Question: I am using bootstrap 3
I have a parent div that will have a variable width, and needs to scroll horizontally. Its css:
'''
.div-container{
overflow: scroll;
white-space: nowrap;
padding: 30px;
}
'''
Inside that div are several rows of divs, each one being the full width of the container:
'''
.div_row{
border-bottom: 1px solid #777;
}
'''
The html structure might look like this, but with dozens of rows and potentially hundreds of boxes:
'''
<div class='div-container'>
<div class='div_row'>
<div>box 1</div>
<div>box 2</div>
<div>box 3</div>
</div>
</div>
'''
The problem is the 'div_row' only expands the width of the initial visible portion of 'div-container'.
In the image I have scrolled to the right some and you can see the border stops where the rendering of the 'div-row' stops, which is the width of the initial visible portion of 'div-container'. If I hard code the width of the 'div-row' to be 5000px or some other arbitrary large number the border works, but the width is variable and can't be hard coded.
Help is much appreciated!
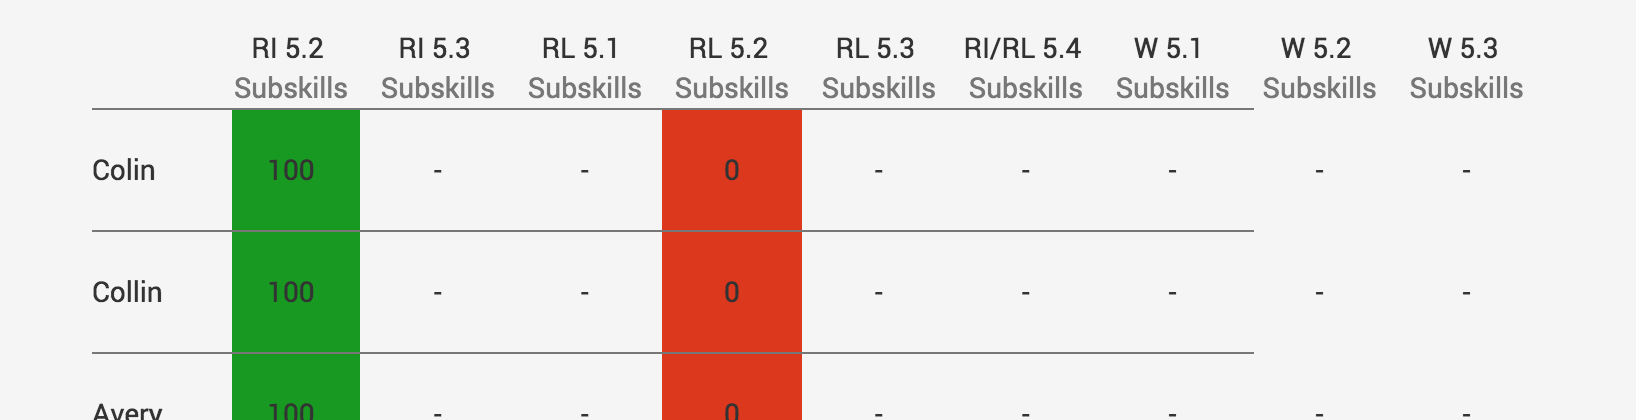
Answer: One solution could be to move the 'white-space: nowrap' from the '.div-container' to the '.div-row' and to add 'display: inline-block' to the '.div-row' to make it grow based on its contents, see the example below.
However as this looks like a table, why not simply make it a '<table>'?
'''
.div-container {
overflow: scroll;
padding: 30px;
border: 1px solid #f99;
}
.div-row {
border-bottom: 1px solid #9f9;
display: inline-block;
white-space: nowrap;
}
.box {
display: inline-block;
width: 50px;
height: 50px;
background-color: #ccc;
margin-top: 4px;
}
'''
'''
<link href="http://maxcdn.bootstrapcdn.com/bootstrap/3.3.1/css/bootstrap.min.css" rel="stylesheet" />
<div class="container">
<div class="row">
<div class="col-xs-6 col-md-4">
<div class="div-container">
<div class="div-row">
<div class="box"></div>
<div class="box"></div>
<div class="box"></div>
<div class="box"></div>
<div class="box"></div>
<div class="box"></div>
<div class="box"></div>
<div class="box"></div>
<div class="box"></div>
<div class="box"></div>
</div>
<div class="div-row">
<div class="box"></div>
<div class="box"></div>
<div class="box"></div>
<div class="box"></div>
<div class="box"></div>
<div class="box"></div>
<div class="box"></div>
<div class="box"></div>
<div class="box"></div>
<div class="box"></div>
</div>
</div>
</div>
</div>
</div>
'''
Looking into the live example noted in the comments below the following steps should solve the problem.
- 'white-space: nowrap''.table-container'- 'white-space: nowrap''display: inline-block''.top-row'- 'display: inline-block''.table_row'
The basic idea is to set 'display: inline-block' and 'white-space: nowrap' to the rows, forcing them to expand their width based on their contents. The 'white-space: nowrap' needed to be removed from their container, '.table-container', as otherwise due to the rows having 'display: inline-block' they would appear on a single line.